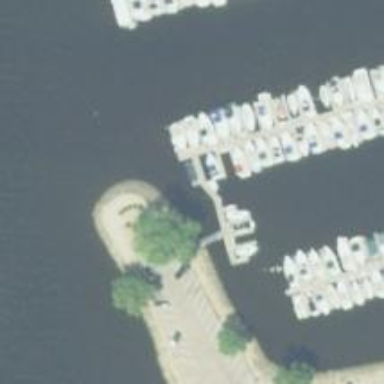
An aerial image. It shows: Pier with mooring facilities.